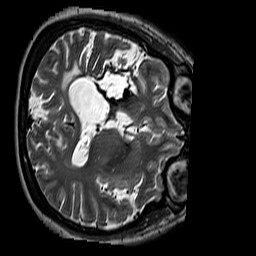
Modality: T2w
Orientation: axial
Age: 31
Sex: female
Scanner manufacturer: siemens
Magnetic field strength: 3 T
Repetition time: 3.2 s
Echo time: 0.212 s